Interaction volume radius: 10 \u00c5
Interaction volume height: 15 \u00c5
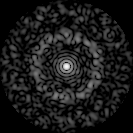
Disorder parameter: 0.8611